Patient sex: M
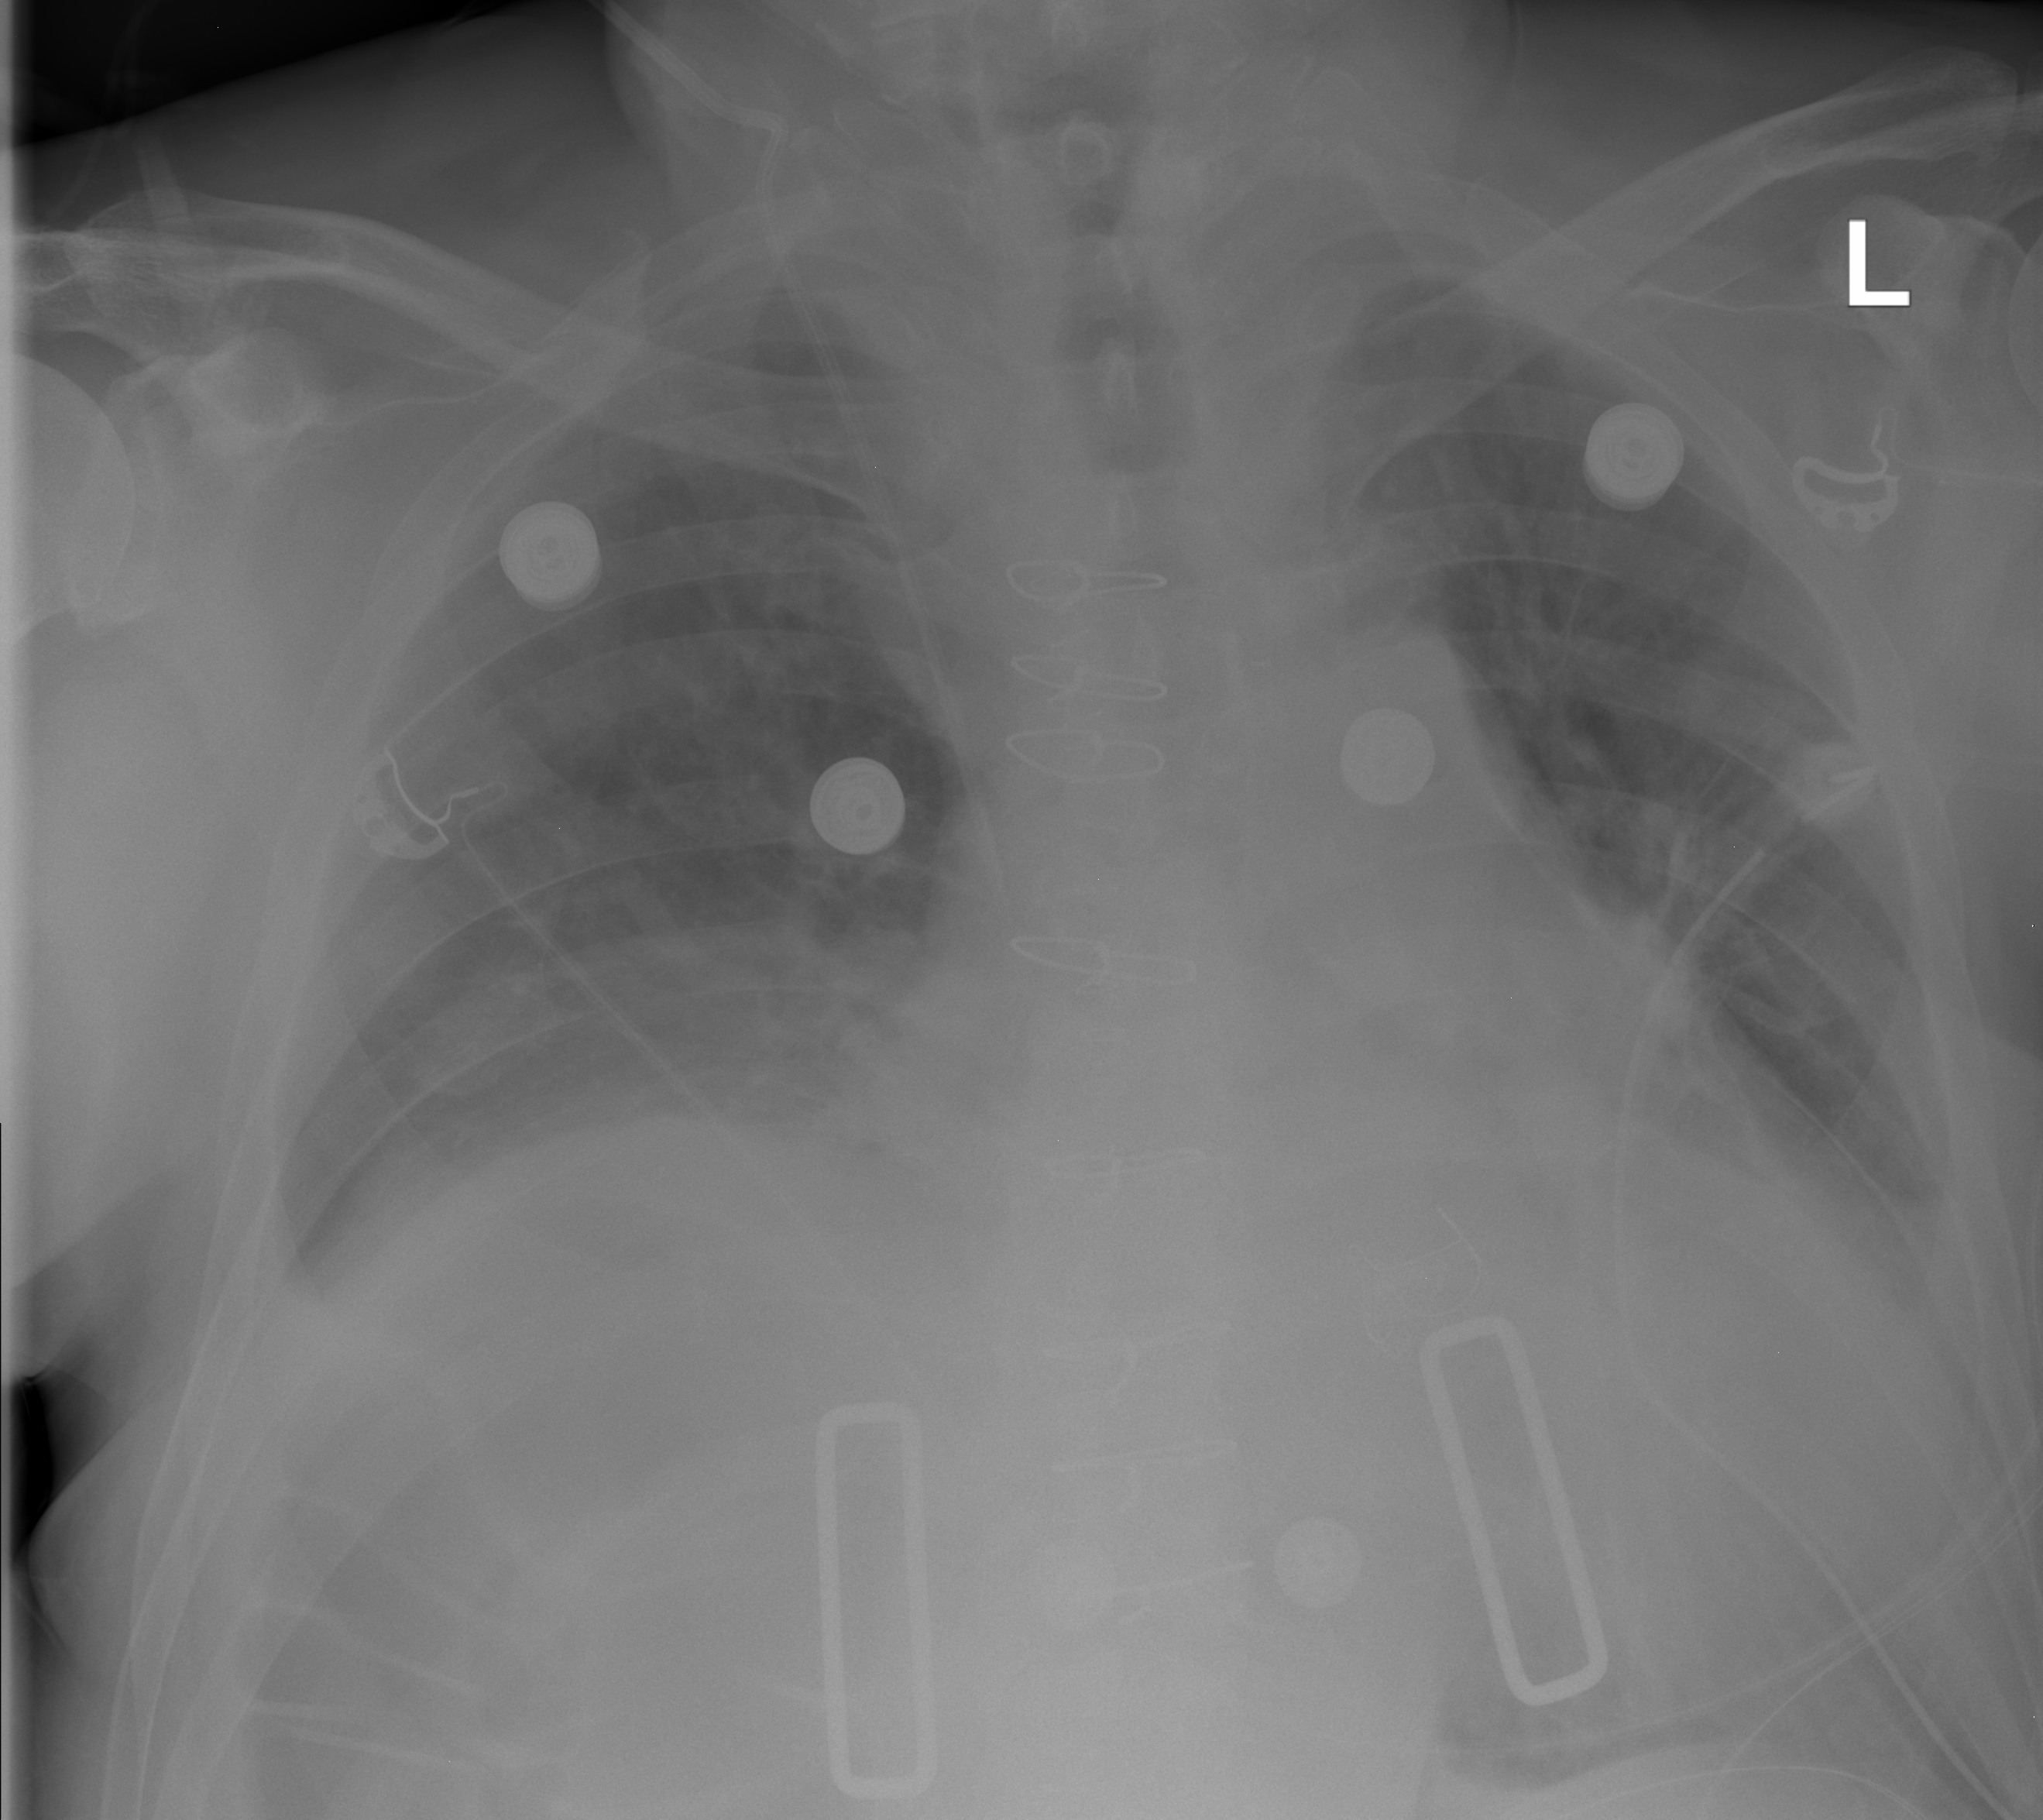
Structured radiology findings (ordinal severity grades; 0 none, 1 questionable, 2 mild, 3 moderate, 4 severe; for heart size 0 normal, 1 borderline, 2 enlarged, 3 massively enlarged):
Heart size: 0
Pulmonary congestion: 0
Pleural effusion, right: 2
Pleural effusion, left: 2
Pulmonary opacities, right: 0
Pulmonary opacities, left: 0
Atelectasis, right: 1
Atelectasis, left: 1